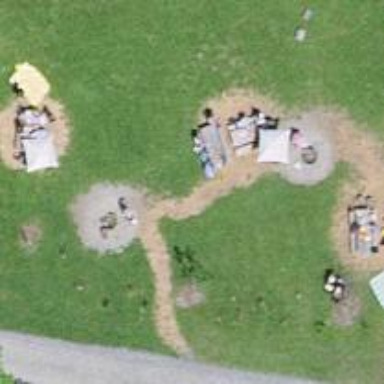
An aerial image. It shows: Picnic table located in leisure land area.